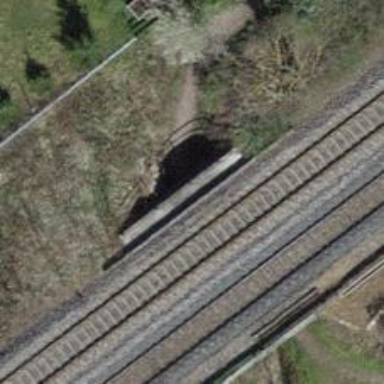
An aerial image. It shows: Footway tunnel with compacted surface.